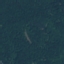
Land use / land cover: Forest